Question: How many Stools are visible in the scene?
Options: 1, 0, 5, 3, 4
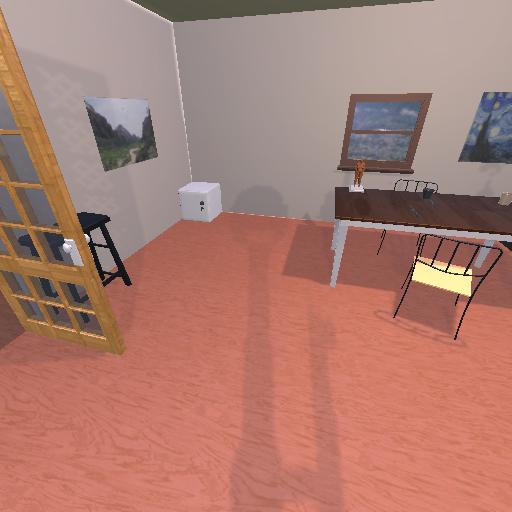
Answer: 1